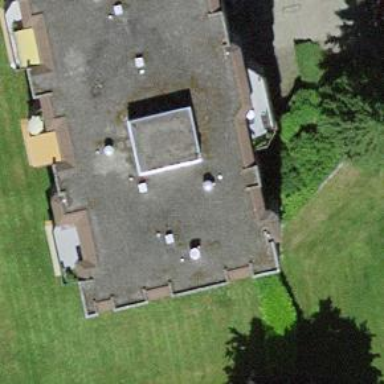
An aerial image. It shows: View of apartment building.